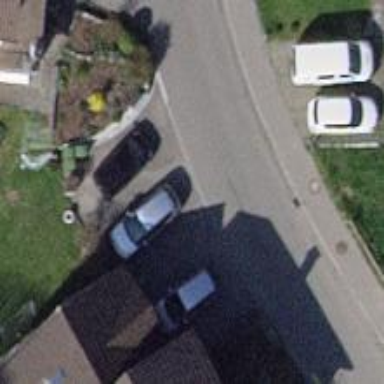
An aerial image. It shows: Residential road with sidewalk on the left.